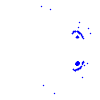
Particle: electron